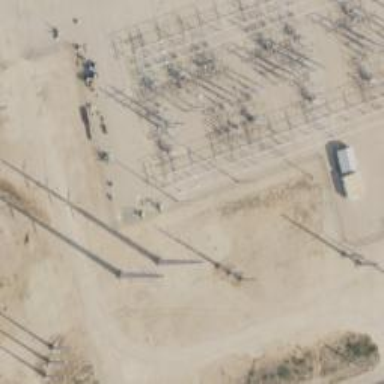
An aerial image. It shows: Switch used for power control.